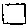
Label: square